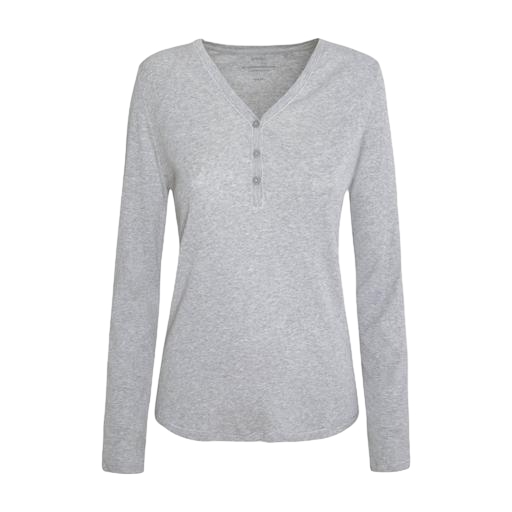
long-sleeve henley tee, gray long sleeve henley tee, henley shirt, white background